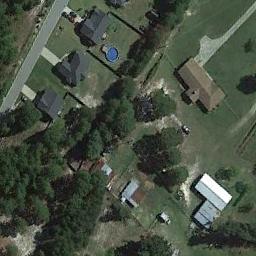
Label: residential